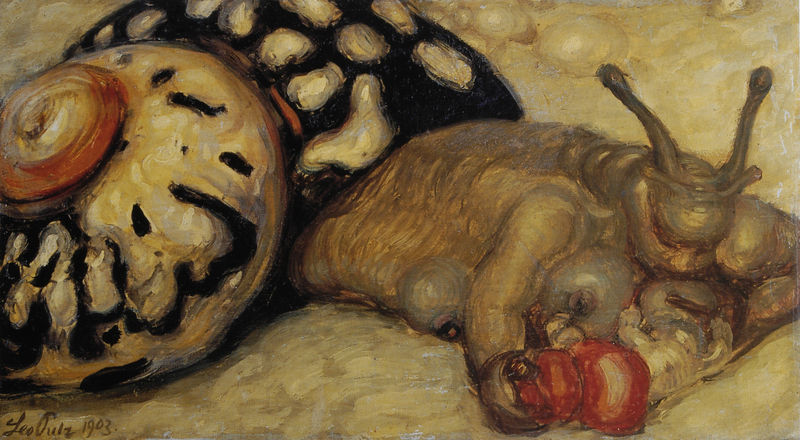
Titel: Die Schneckenmutter
Künstler: Leo Putz
Standort: Schweinfurt
Institution: Sammlung Georg Schäfer
Schlagwörter: gemälde, hand, kopf, körper, mann, schlaf, weiß, gelb, ocker, sand, braun, brust, busen, frau, grau, orange, schwarz, ölbild, haus, obst, rot, tier, beige, expressionismus, malerei, muster, arme, augen, gesicht, mensch, bild, hände, signatur, öl, erde, pastos, futter, frucht, früchte, gemüse, stilleben, stillleben, apfel, tomate, äpfel, brüste, farbig, strand, liegen, abstrakt, modern, lila, violett, ölgemälde, querformat, red, white, essen, black, dark, duktus, painting, woman, yellow, muskeln, brown, jahreszahl, fühler, nahrung, beeren, geige, putz, beute, malerisch, muskel, food, fruit, man, stone, fressen, wesen, fabelwesen, house, hörner, schnecke, gelblich, umbra, dulz, gemölde, greifer, hörnchen, kriechen, lee outz, leo, leo sulz, menschlich, oulz, personifizierung, quiz, schleim, schneckenhaus, schneckenschleim, sulz, unheimlich, unwesen, windung, zwitter, arms, art, colors, home, resting, sleep, sleeping, paint, eating, shell, mine, fantasy, pebble, 1903, antenna, antennae, hungry, schneckenhausmonster, pulz, snail, horde, slime, leo oulz, sanil, personified, snai, tenticles